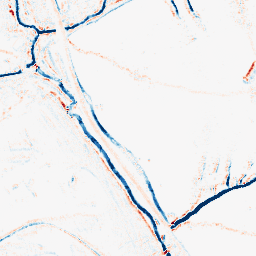
Category: morphological
Decomposition family: morphological_ellipse
Decomposition parameters: operation: average
width: 5
height: 5
Upsampling method: edge_directed
Upsampling parameters: scale: 2
Upsampling scale: 2